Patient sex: M
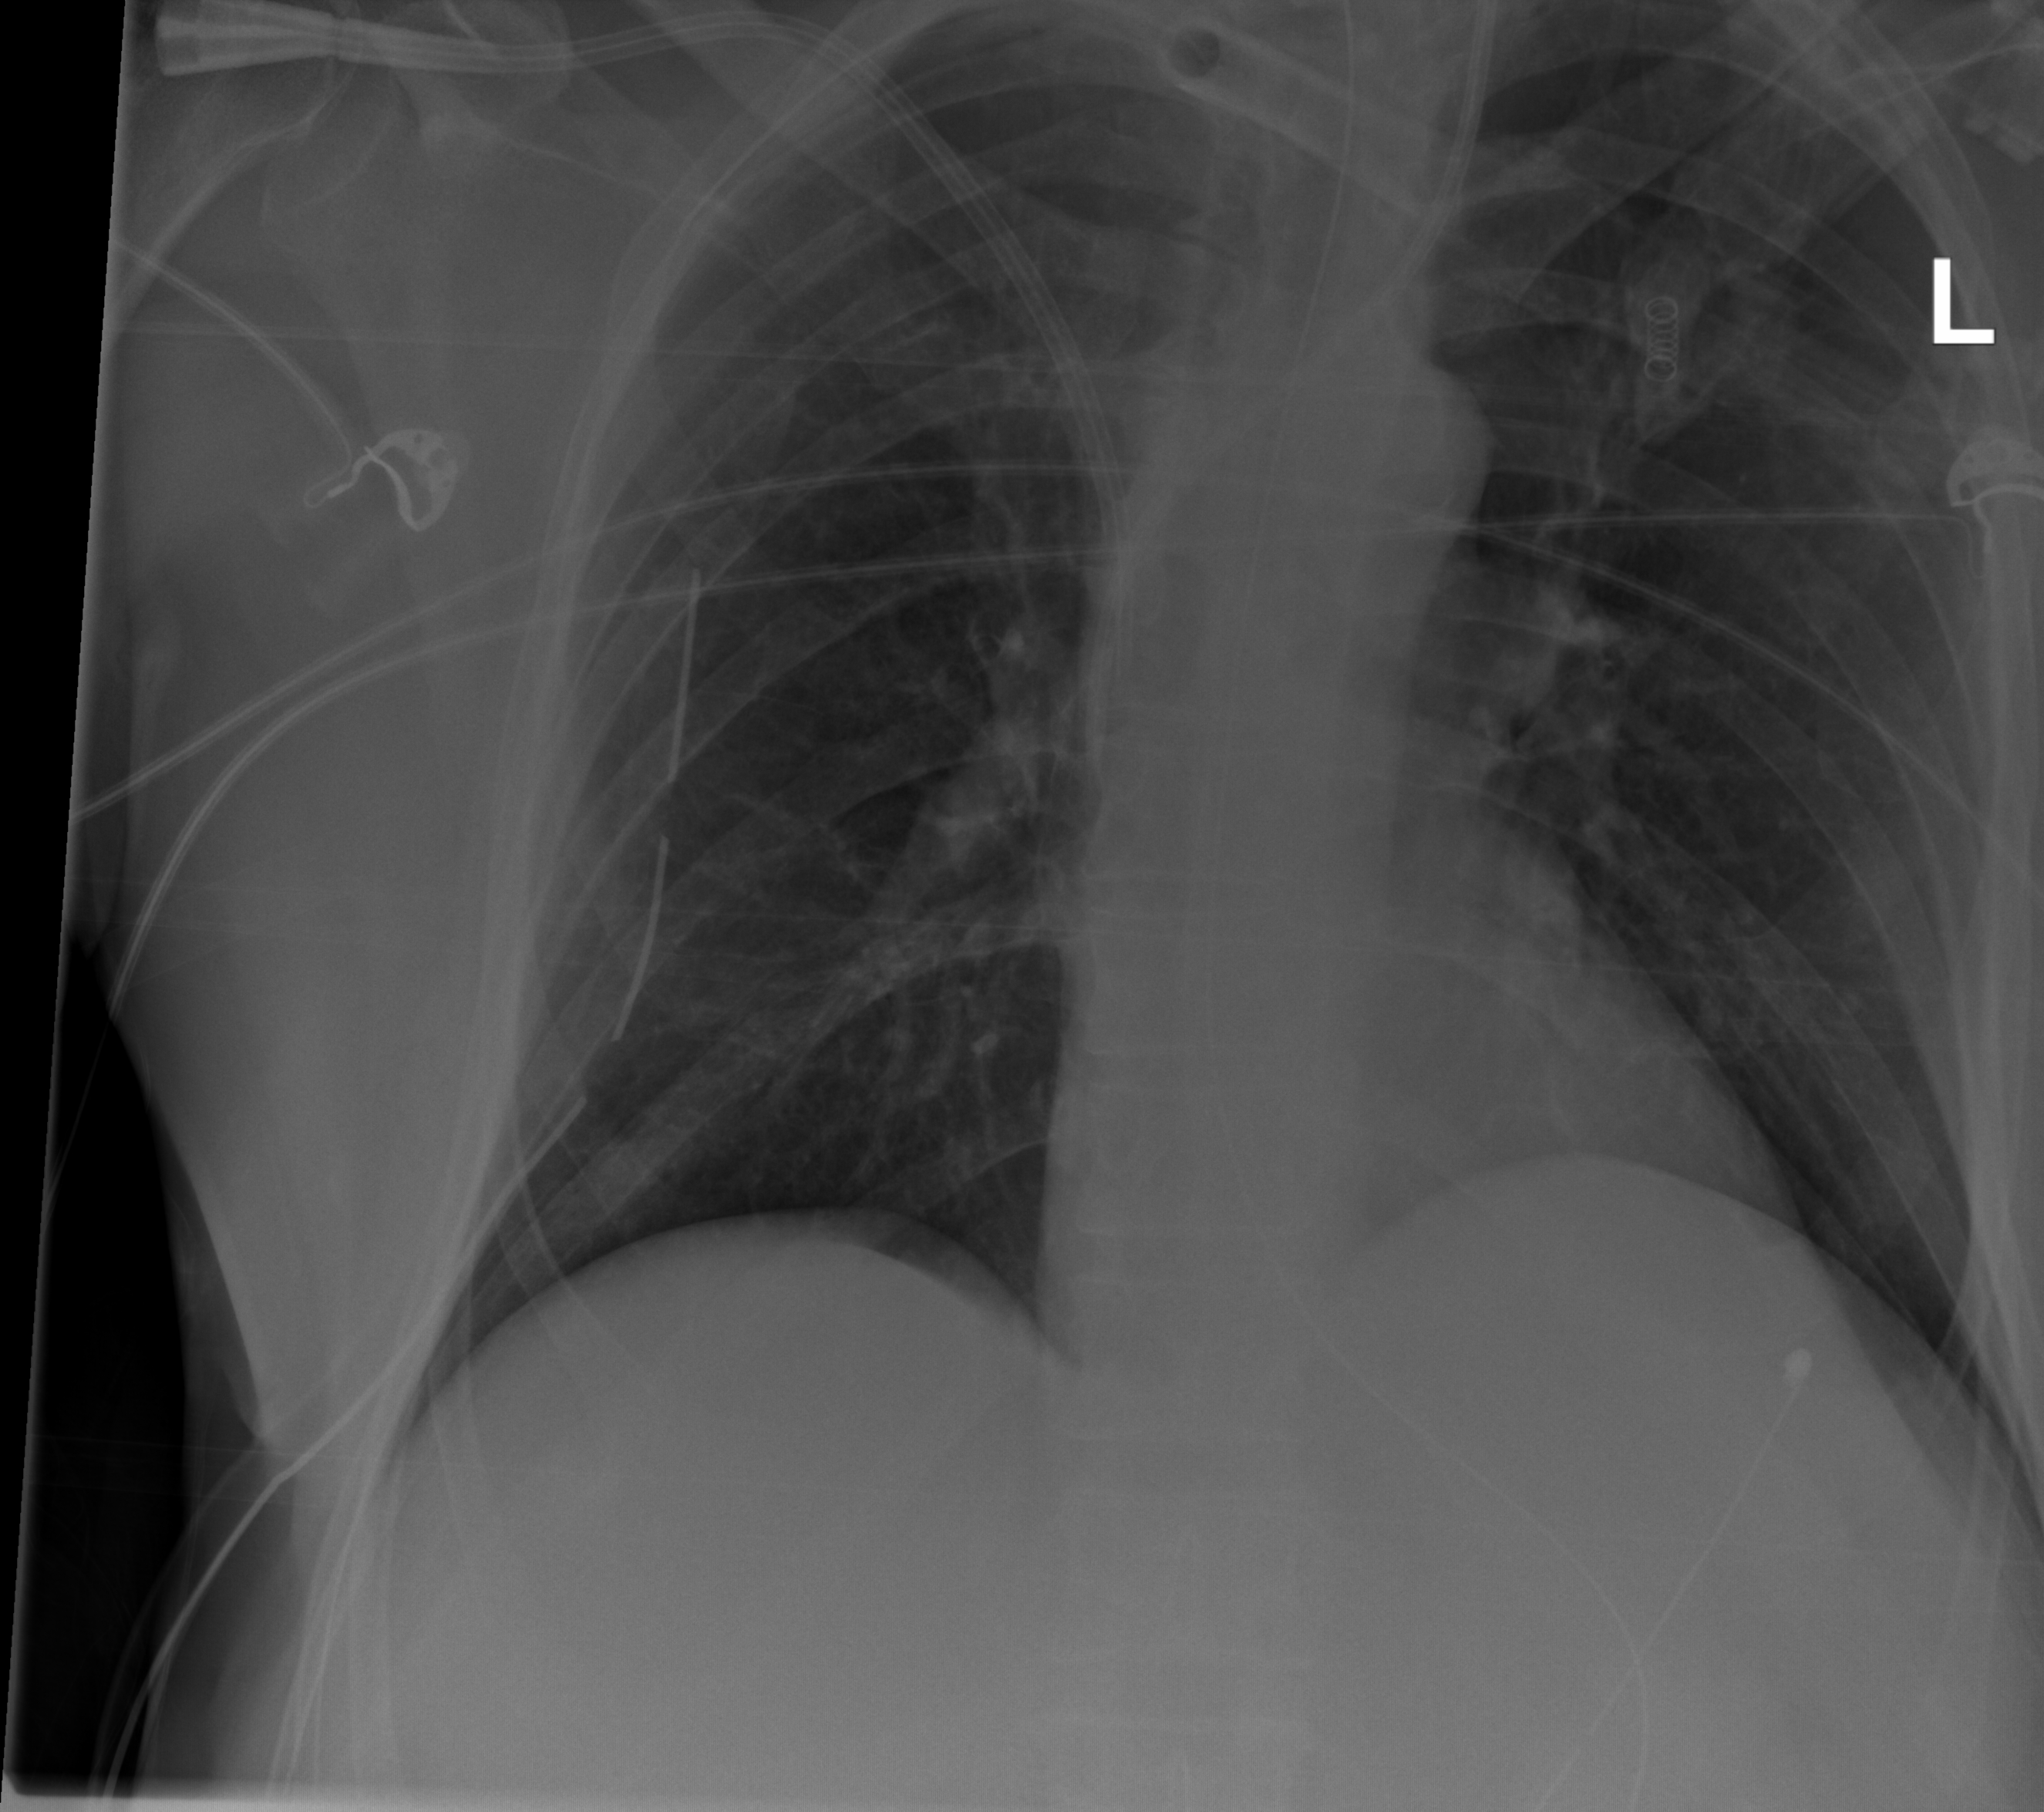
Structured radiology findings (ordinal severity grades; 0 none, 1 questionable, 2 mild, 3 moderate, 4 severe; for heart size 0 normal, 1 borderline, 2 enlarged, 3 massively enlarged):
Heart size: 0
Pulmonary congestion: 2
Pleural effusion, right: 0
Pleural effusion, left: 2
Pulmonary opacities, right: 0
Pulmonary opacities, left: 0
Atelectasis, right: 2
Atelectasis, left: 2